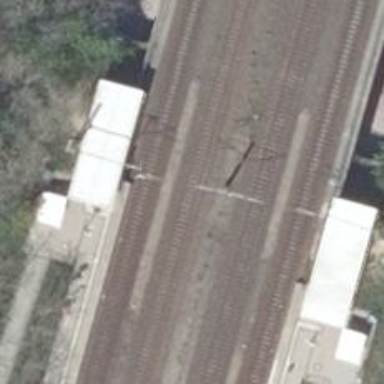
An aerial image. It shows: Milestone along the railway with catenary mast.